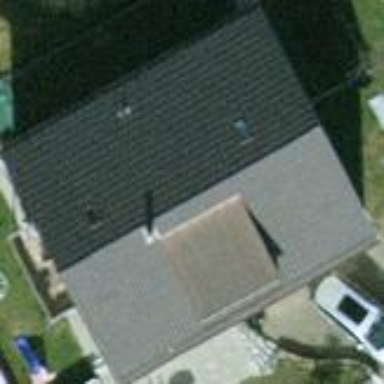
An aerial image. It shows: Detached building with gabled roof.